Question:
I am getting this error:
> ErrorException in Filesystem.php line 111:
file_put_contents(D:\HR\storage
ramework/sessions/813a57c5cfa882188bd437312dd11400e7d5e446):
failed to open stream: No such file or directory
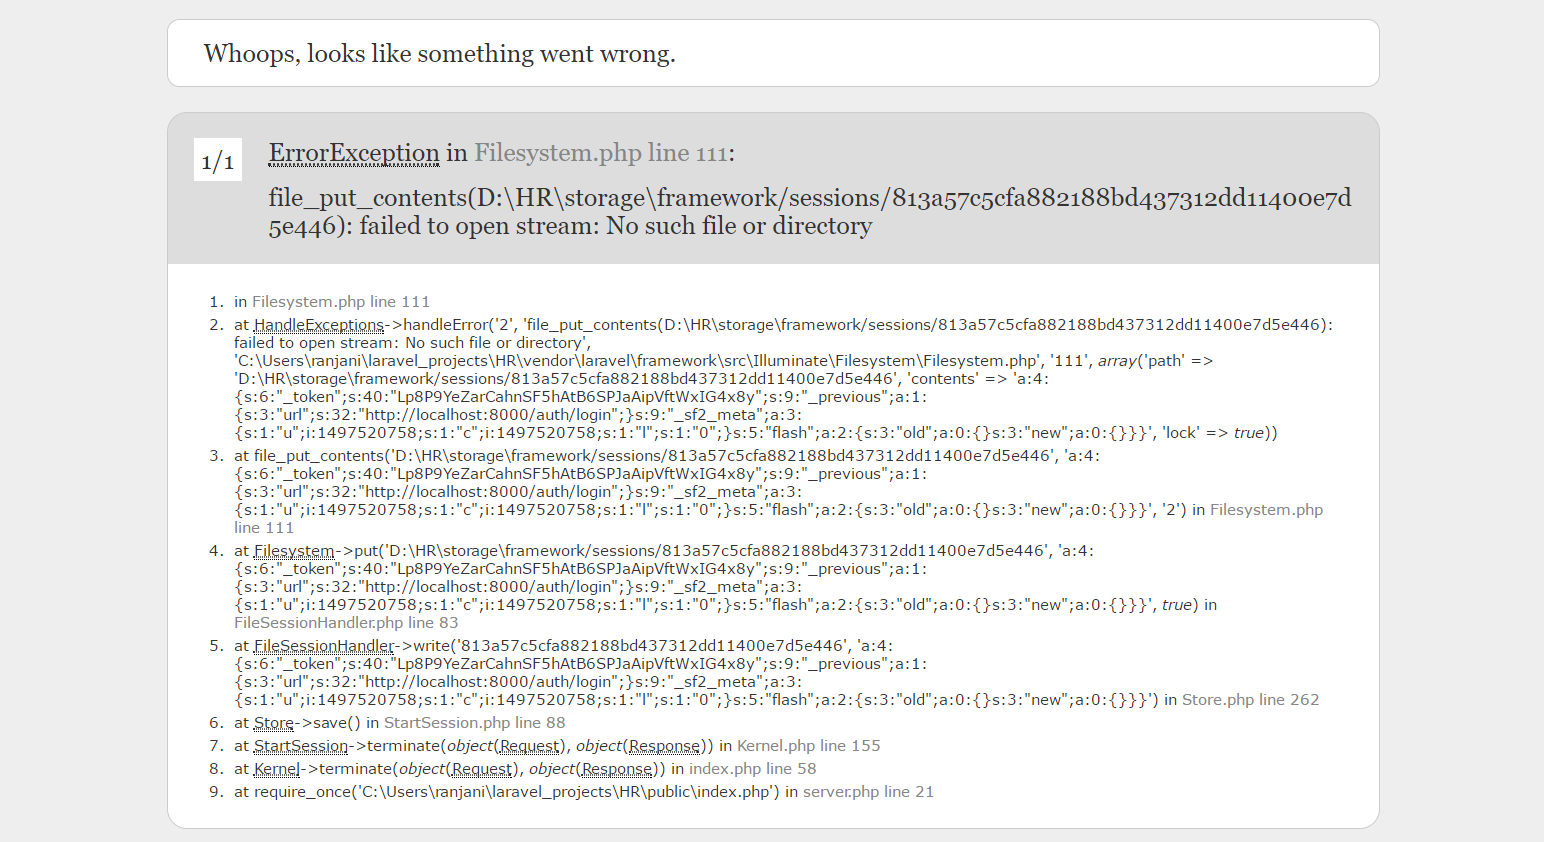
Answer: You need to flush composer's autoload cache. I guess this project taken from another computer. Try this;
'''
php artisan view:clear
composer dump-autoload
composer update
'''